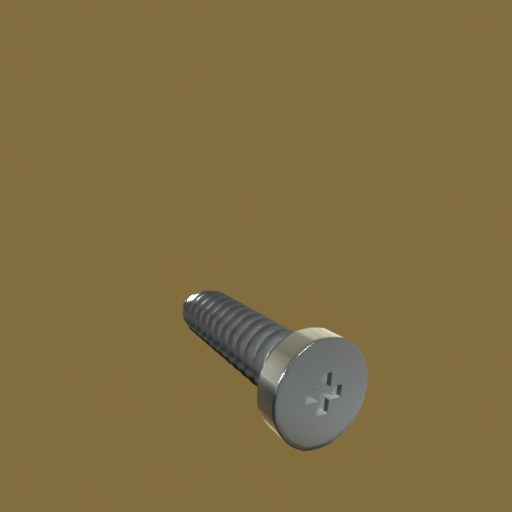
Label: screw